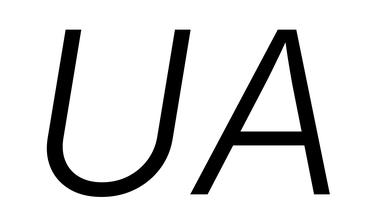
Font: Inter-Italic_Light_Italic